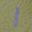
Label: 1